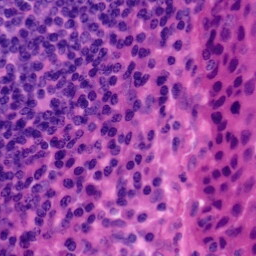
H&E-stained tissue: Tonsil